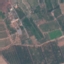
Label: PermanentCrop